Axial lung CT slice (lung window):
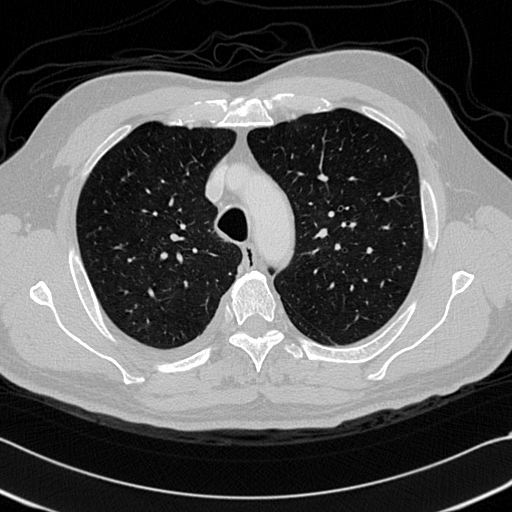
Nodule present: no